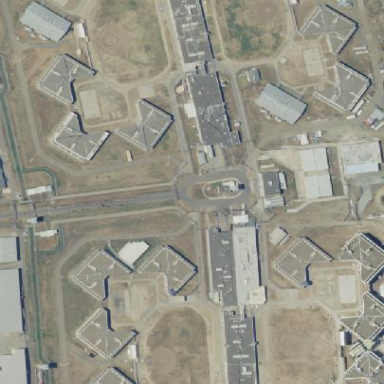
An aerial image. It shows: Industrial area used as prison facility.